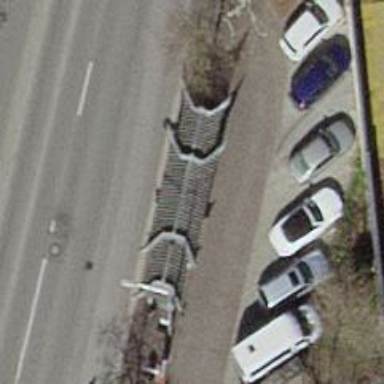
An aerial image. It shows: Bus stop with shelter. It is platform for public transport.